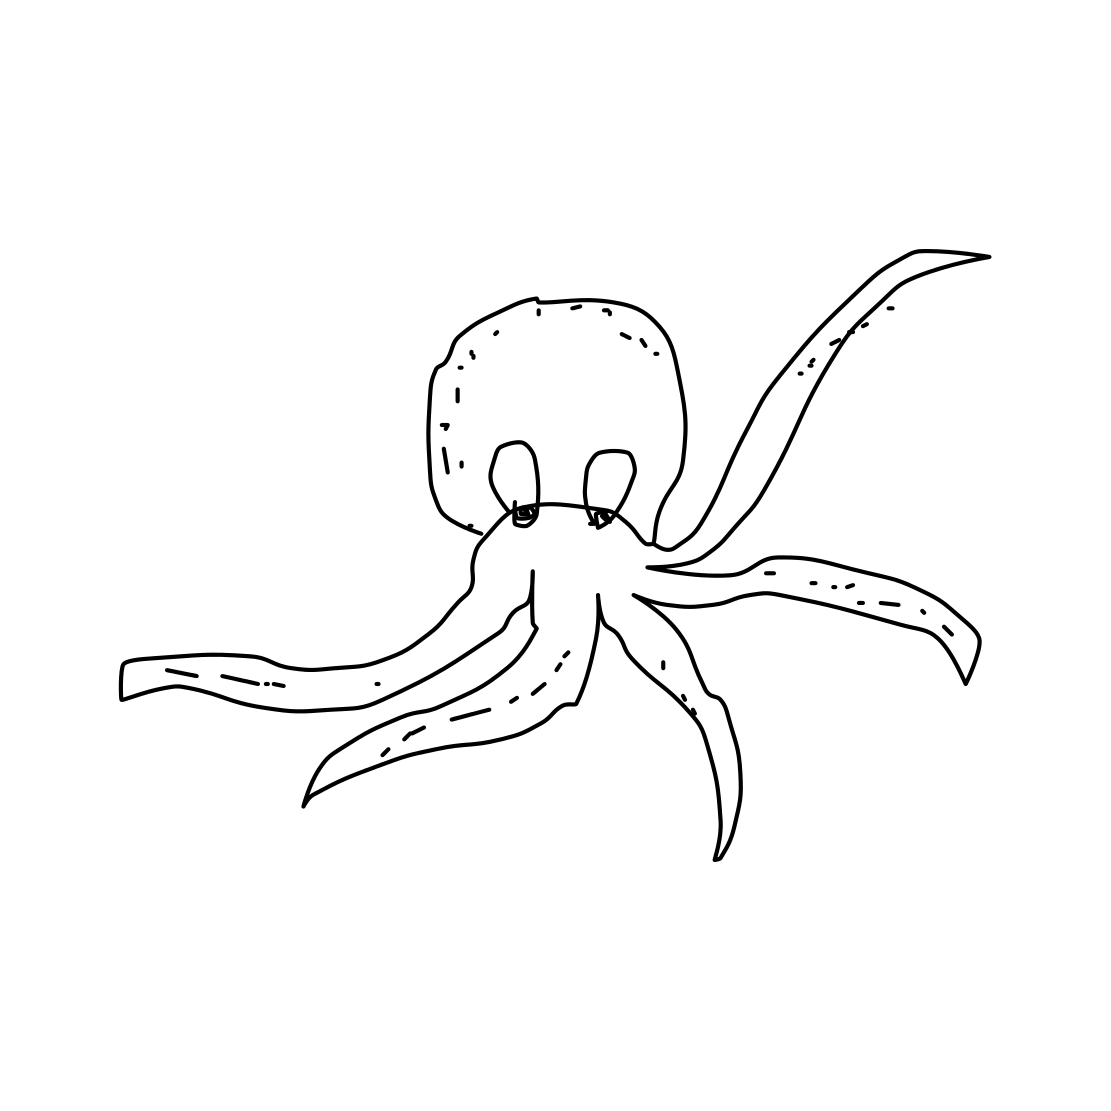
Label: octopus